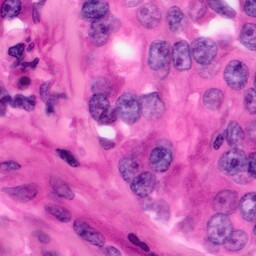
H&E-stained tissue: Pancreatic